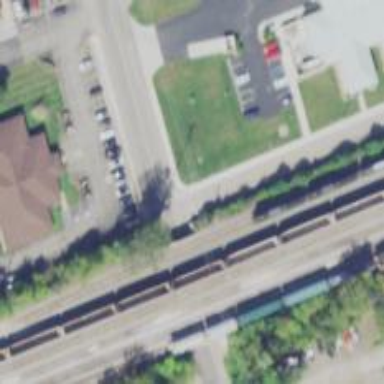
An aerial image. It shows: Railway siding for service.